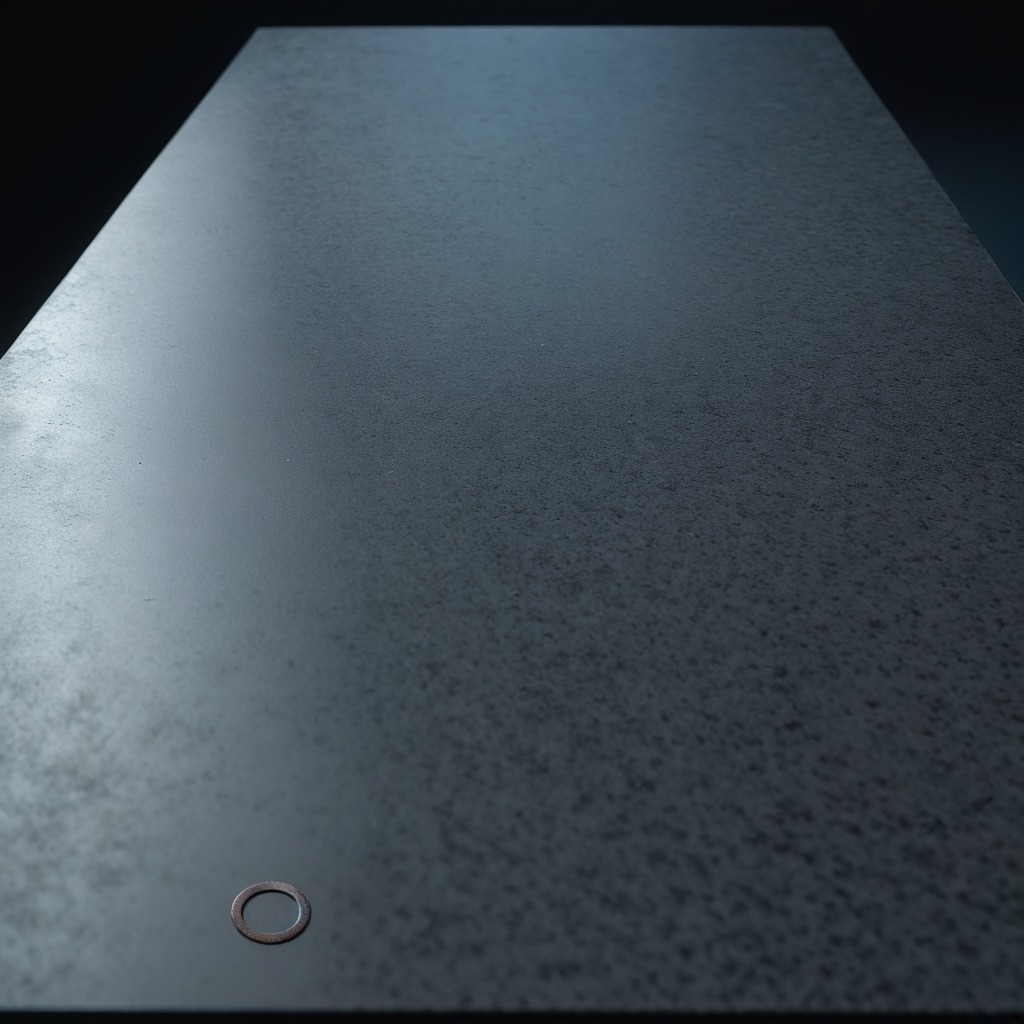
A flat metal washer is lying on the clean granite table inside a workshop at night.